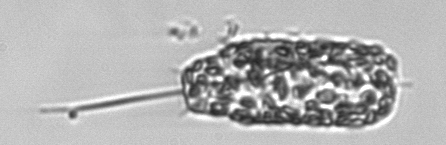
Label: Ditylum_brightwellii